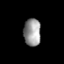
Tissue: prostate
Cell type: Epithelial cells
Senescence score: 0.2665
Nuclear area (px): 458
Mean DAPI intensity: 152.144